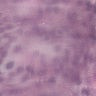
Metastatic tissue present: yes